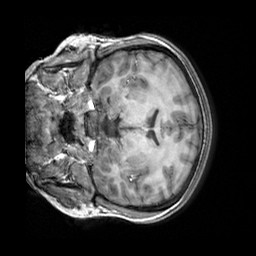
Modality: T1w
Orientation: coronal
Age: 19
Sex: female
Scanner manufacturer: siemens
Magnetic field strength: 3 T
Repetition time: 2.3 s
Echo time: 0.00303 s